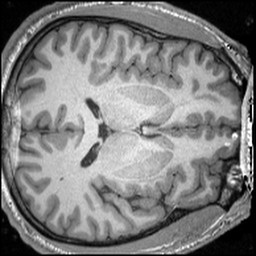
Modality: T1w
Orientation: axial